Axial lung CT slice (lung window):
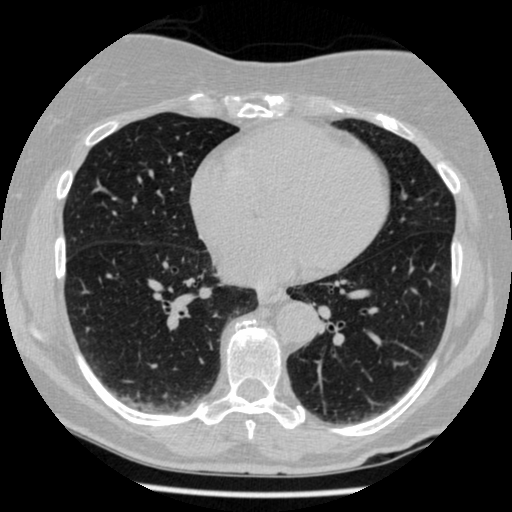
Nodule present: no